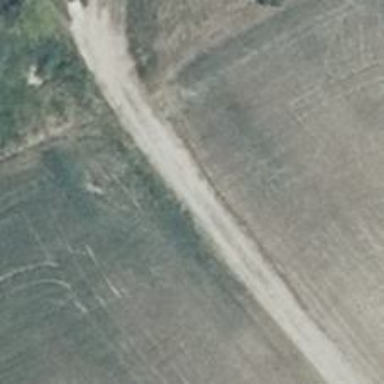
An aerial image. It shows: Track road with grade4 tracktype.